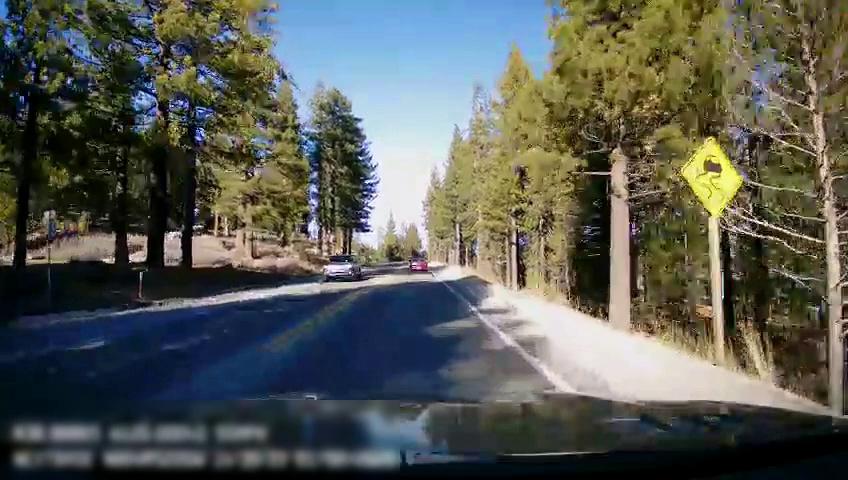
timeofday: Day
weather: Sunny
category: Drivable Space
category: Vehicles | Car
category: Vehicles | SUV
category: Lanes | Current Lane
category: Lanes | Current Lane
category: Traffic | Signs